Interaction volume radius: 5 \u00c5
Interaction volume height: 10 \u00c5
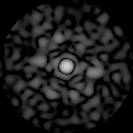
Disorder parameter: 0.8818